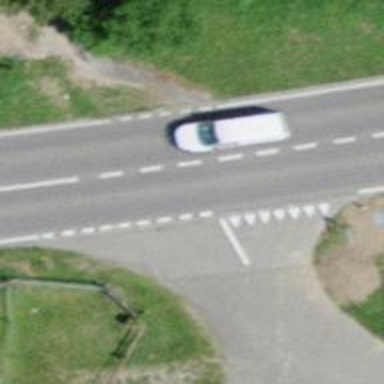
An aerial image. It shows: Secondary road with asphalt surface.